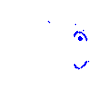
Particle: electron